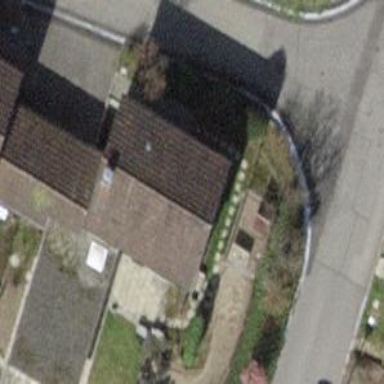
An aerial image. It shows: Semidetached house with gabled roof.